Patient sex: M
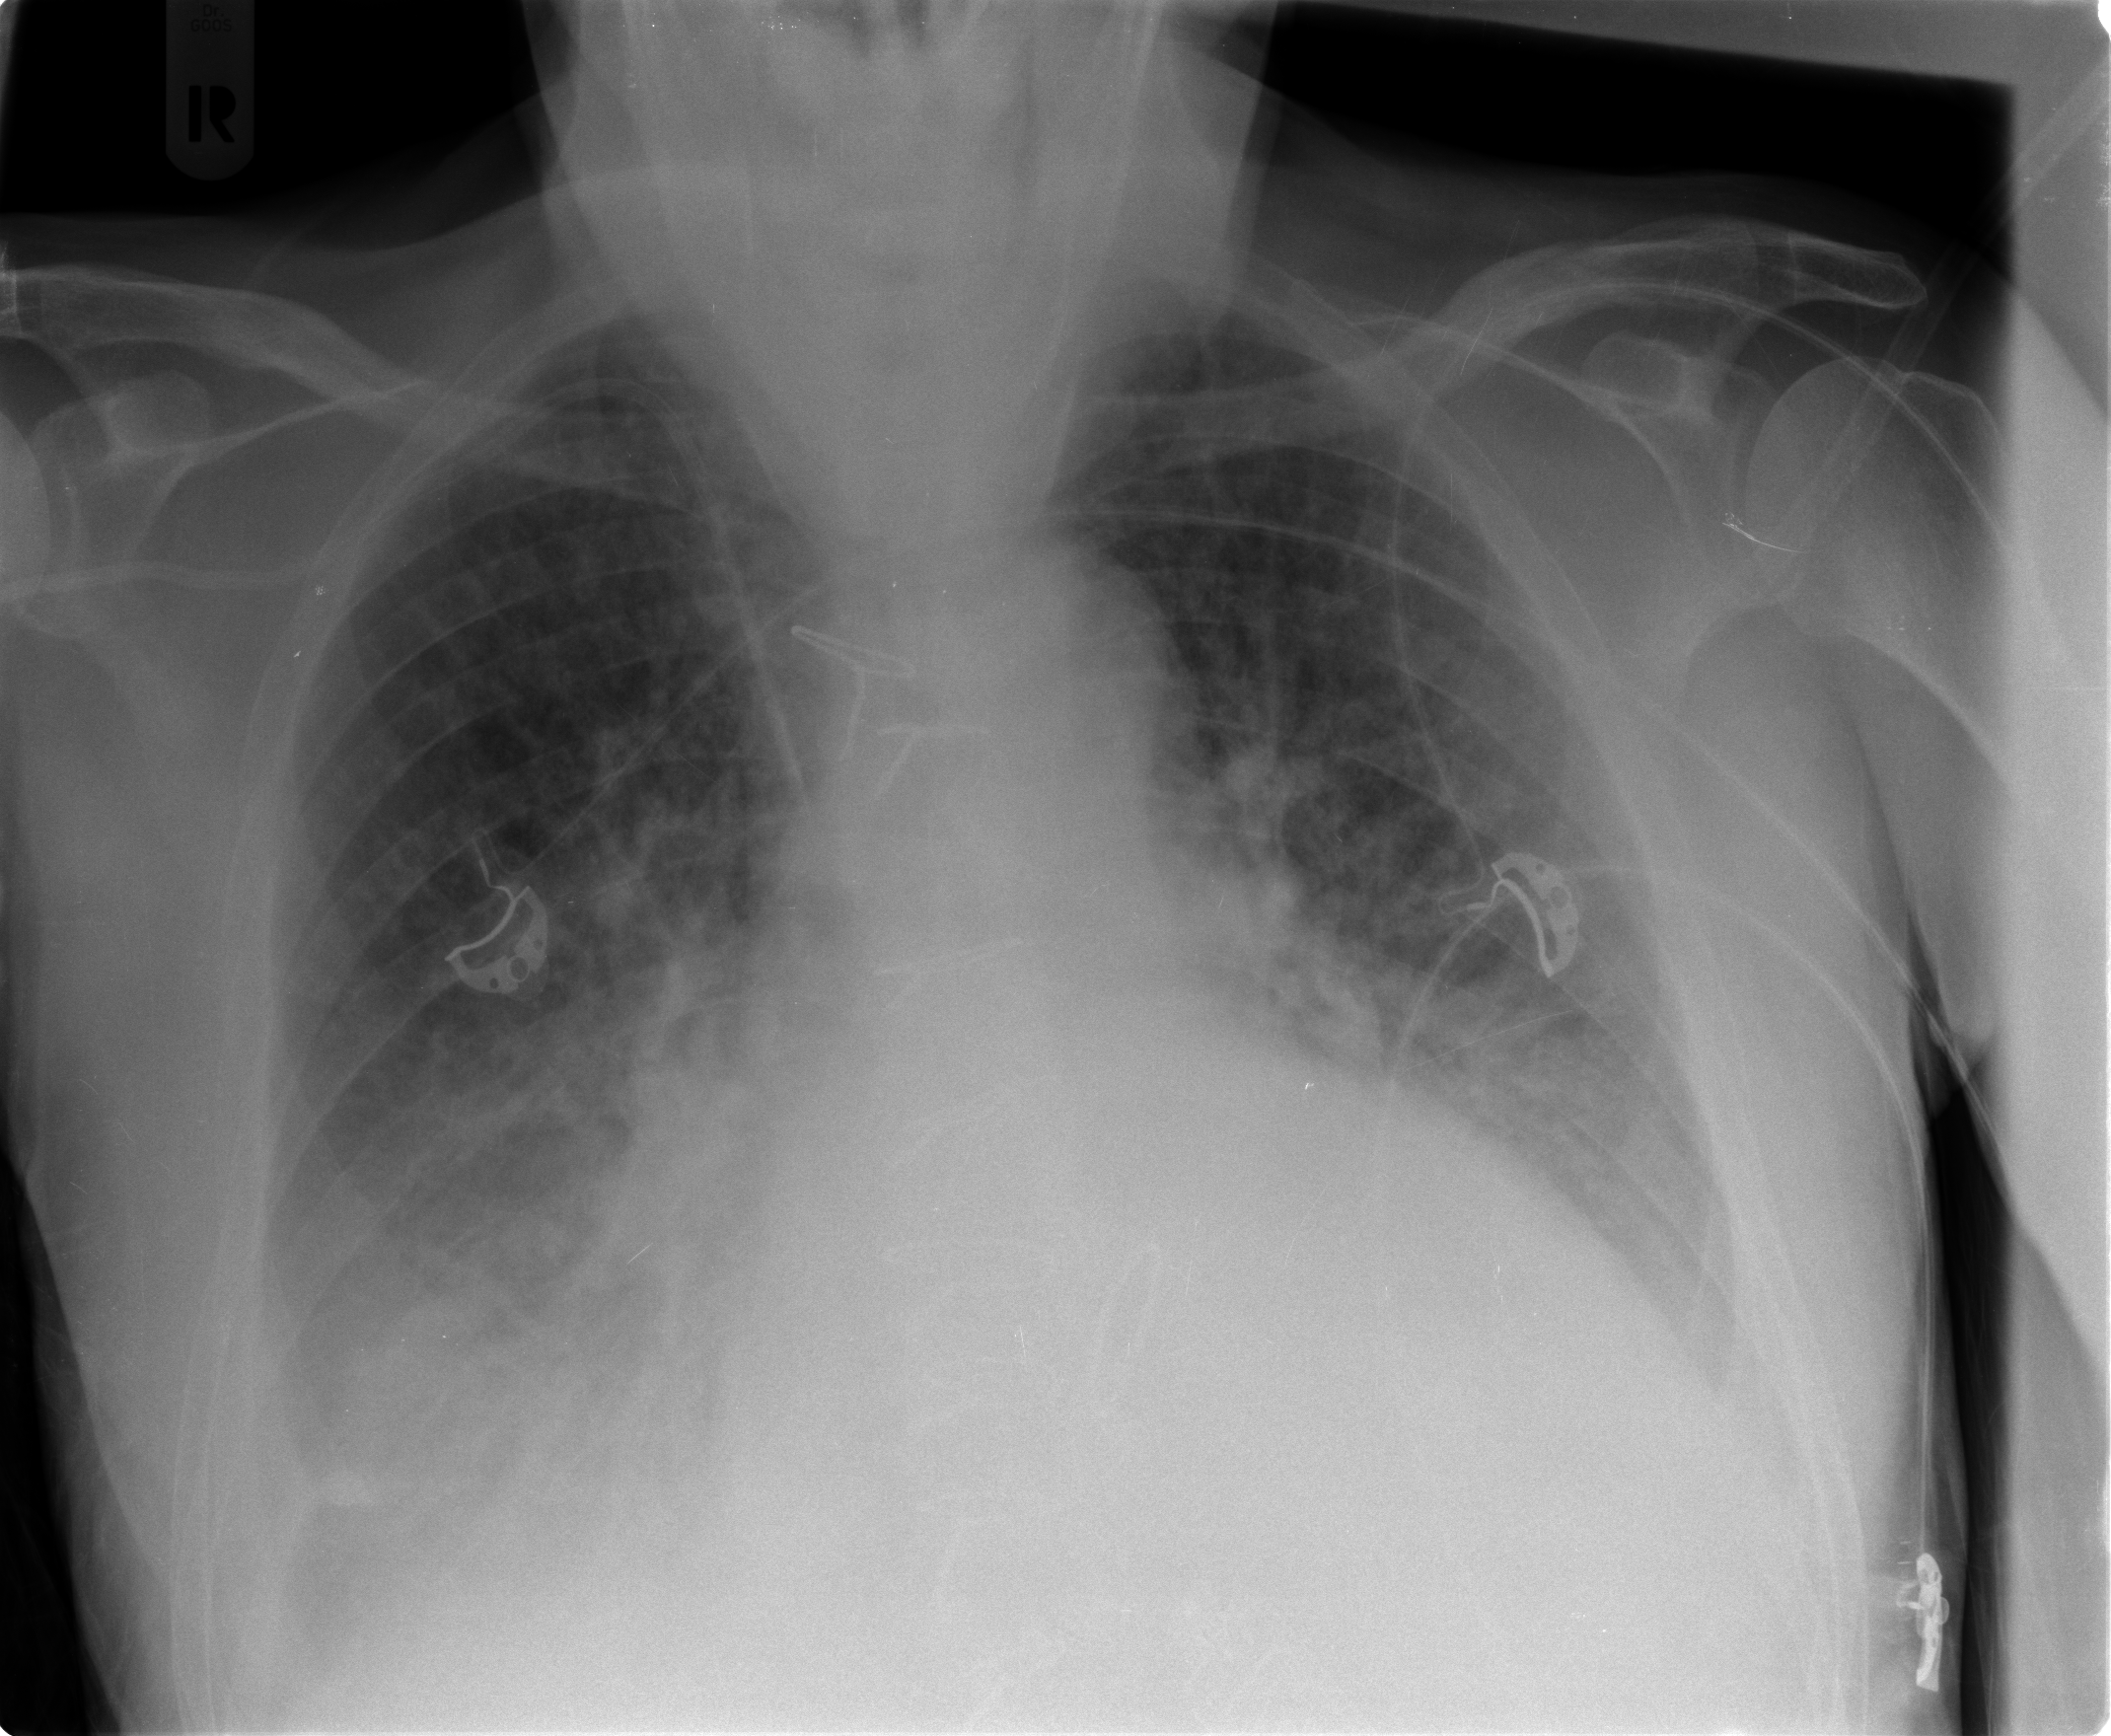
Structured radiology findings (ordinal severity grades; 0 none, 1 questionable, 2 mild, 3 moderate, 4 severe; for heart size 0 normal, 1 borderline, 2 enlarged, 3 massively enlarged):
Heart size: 2
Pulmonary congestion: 3
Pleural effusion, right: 2
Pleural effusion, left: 1
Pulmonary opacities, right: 2
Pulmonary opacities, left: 0
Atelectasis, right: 3
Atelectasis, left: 2